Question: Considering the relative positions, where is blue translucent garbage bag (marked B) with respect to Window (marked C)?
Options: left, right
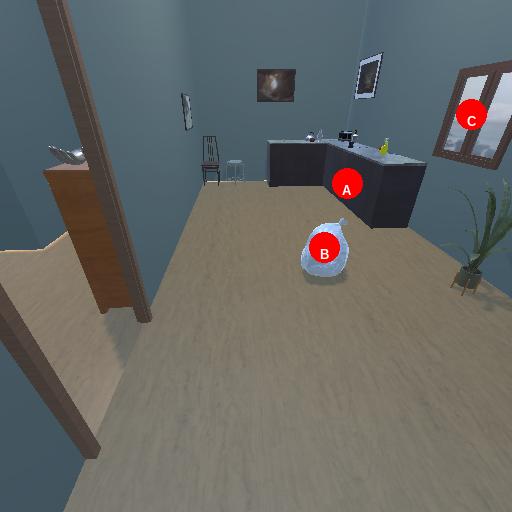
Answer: left